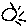
Label: sun